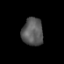
Tissue: prostate
Cell type: Epithelial cells
Senescence score: 0.3582
Nuclear area (px): 575
Mean DAPI intensity: 89.355